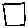
Label: square